Aerial crown-view tile of a tropical tree (Barro Colorado Island, Panama), acquired 20250616:
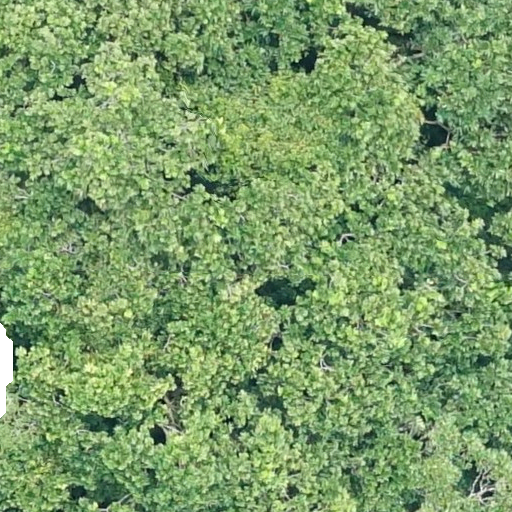
Species: Anacardium excelsum
GBIF accepted scientific name: Anacardium excelsum
Crown area: 629.17 m²